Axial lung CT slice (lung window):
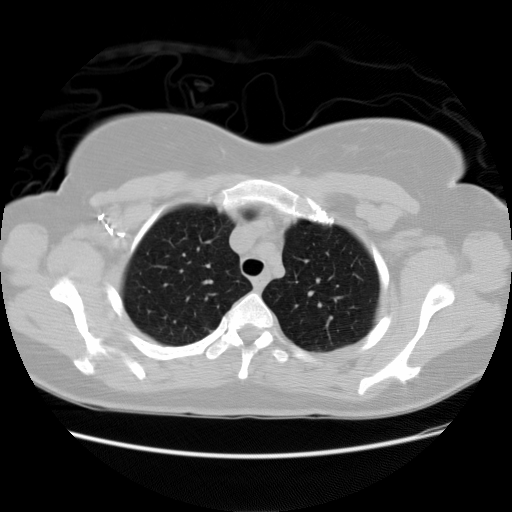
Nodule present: no